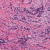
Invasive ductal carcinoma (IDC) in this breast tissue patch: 0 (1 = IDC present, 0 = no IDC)